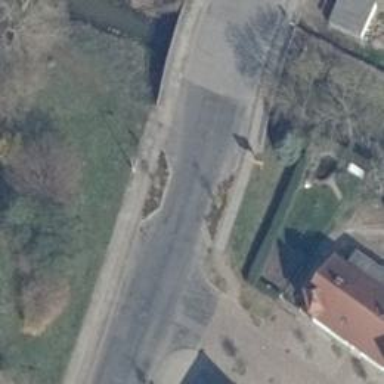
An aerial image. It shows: Tertiary road on asphalt surface crossing over bridge.